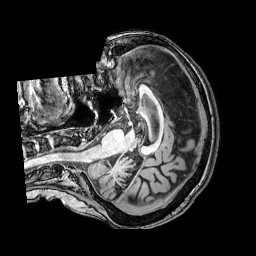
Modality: T1w
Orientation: axial
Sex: female
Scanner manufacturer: philips
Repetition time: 0.008146 s
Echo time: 0.00373 s